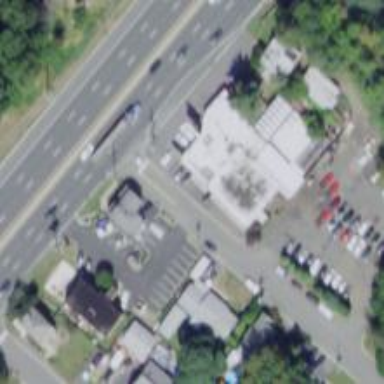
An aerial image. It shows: Car rental facility.